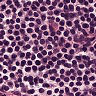
Metastatic tissue present: no